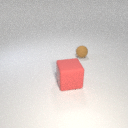
small brown rubber sphere behind large red rubber cube